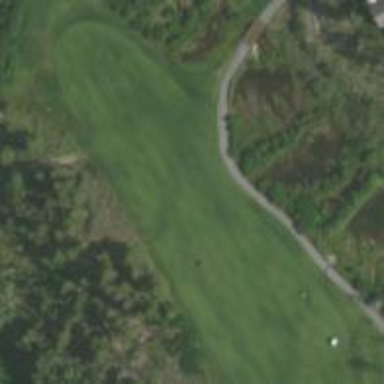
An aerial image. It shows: Golf hole.